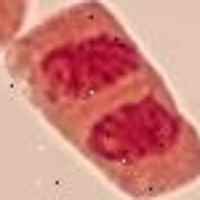
Label: telophase